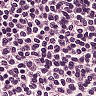
Metastatic tissue present: no